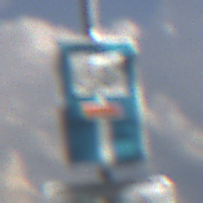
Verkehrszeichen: SackgasseRadverkehrDurchlaessig
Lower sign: HinweisGeaenderteVorfahrtVerkehrsfuehrungVerkehrsregelung3
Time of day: MorningAfternoon
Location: Outdoor (Nature)
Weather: PartlyCloudy
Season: NotSpecified
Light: Natural